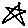
Label: star